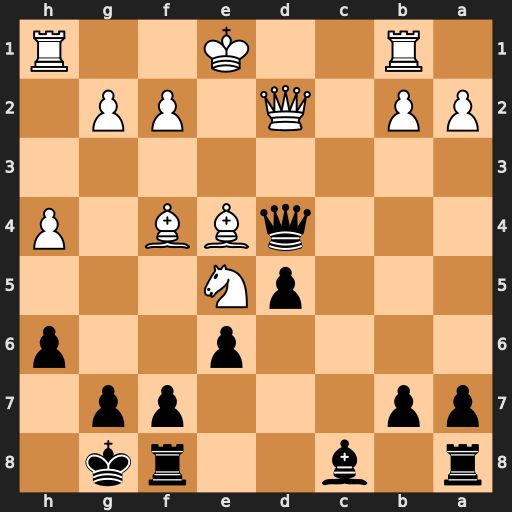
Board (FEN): r1b2rk1/pp3pp1/4p2p/3pN3/3qBB1P/8/PP1Q1PP1/1R2K2R
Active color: b
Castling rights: K
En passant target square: -
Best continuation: Qxe4+ Kd1 Qxb1+